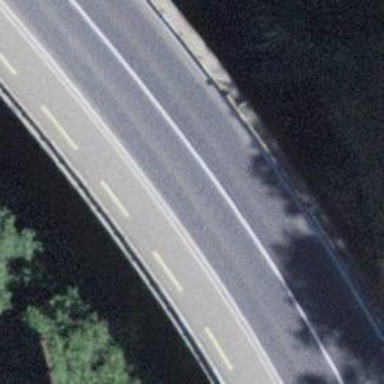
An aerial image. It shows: Primary highway bridge with separate asphalt sidewalks and cycleways.